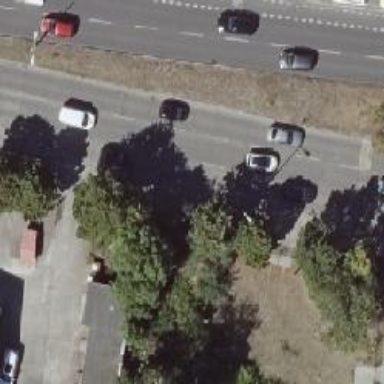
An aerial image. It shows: Avenue lined with broadleaved deciduous trees.